Brain MRI, t1w sequence, axial 2D slice.
Patient: age 45, sex F, weight 95 kg, height 1.95 m
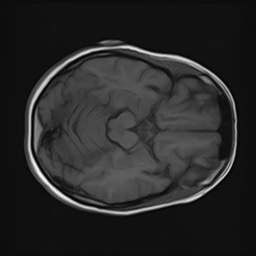